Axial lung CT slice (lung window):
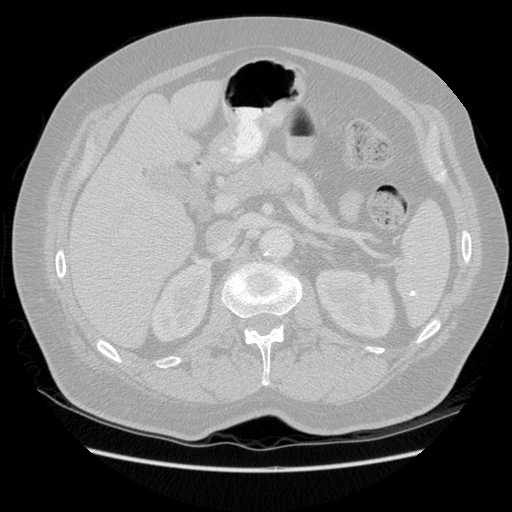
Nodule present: no